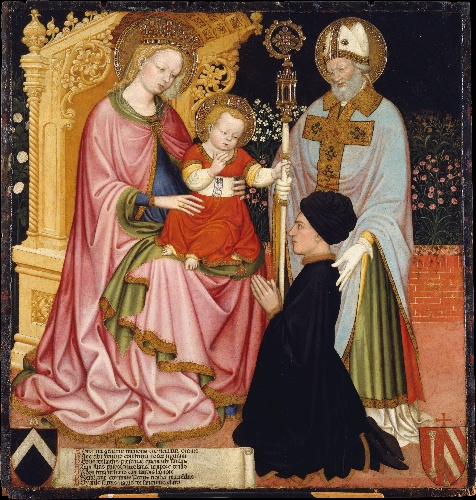
Title: Madonna and Child with the Donor, Pietro de' Lardi, Presented by Saint Nicholas
Artist: Master G.Z. (possibly Michele dai Carri, Italian, Ferrara, active by 1405–died 1441 Ferrara)
Date: ca. 1420–30
Object type: Painting
Classification: Paintings
Medium: Tempera and gold on wood
Dimensions: Overall 45 7/8 x 43 5/8 in. (116.5 x 110.8 cm); painted surface 44 1/8 x 41 3/4 in. (112.1 x 106 cm)
Department: European Paintings
Credit line: Bequest of Adele L. Lehman, in memory of Arthur Lehman, 1965
Accession year: 1965
Repository: Metropolitan Museum of Art, New York, NY
Tags: Men|Madonna and Child|Coat of Arms|Saint Nicholas